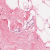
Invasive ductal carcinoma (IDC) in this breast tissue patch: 0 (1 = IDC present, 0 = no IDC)